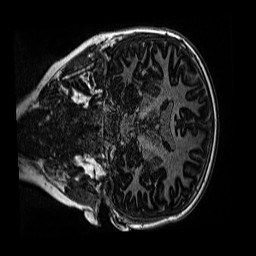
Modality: MP2RAGE
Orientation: coronal
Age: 10
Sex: male
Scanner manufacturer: siemens
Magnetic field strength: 3 T
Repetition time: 4 s
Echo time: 0.00299 s